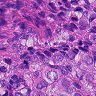
Metastatic tissue present: yes